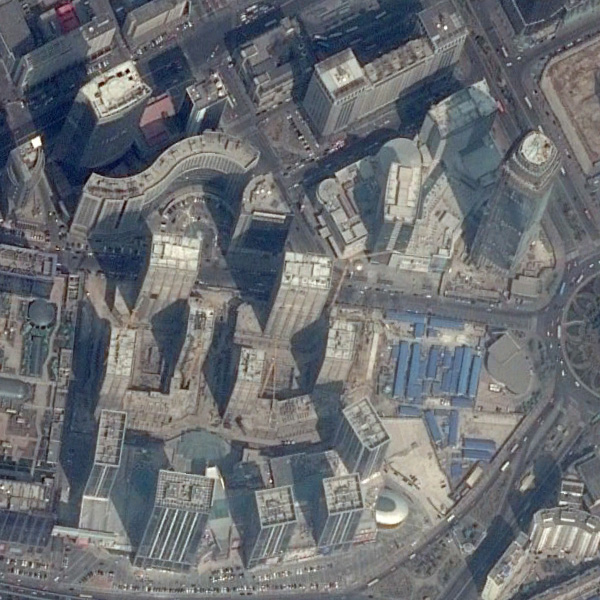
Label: Commercial